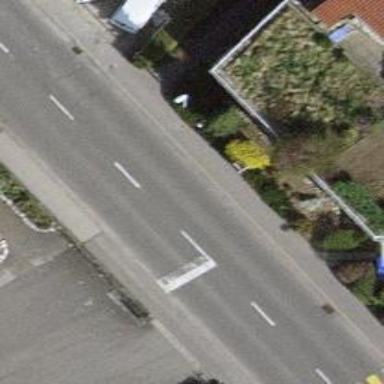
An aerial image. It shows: Asphalt sidewalk along the footway.